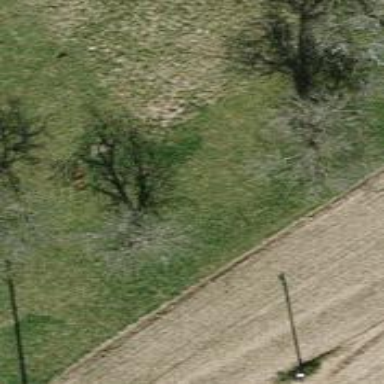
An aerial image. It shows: Garden adorned with trees.